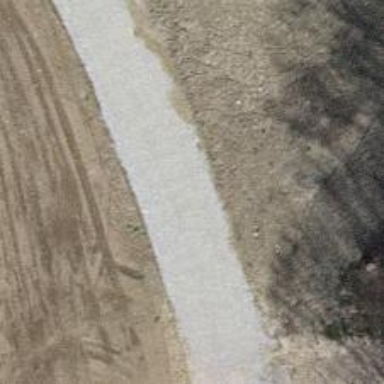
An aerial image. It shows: Driveway leading to service road.